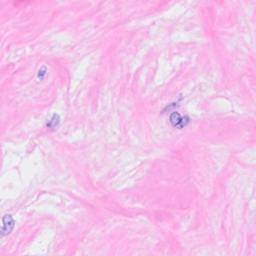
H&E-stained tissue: Breast